Aerial crown-view tile of a tropical tree (Barro Colorado Island, Panama), acquired 20240716:
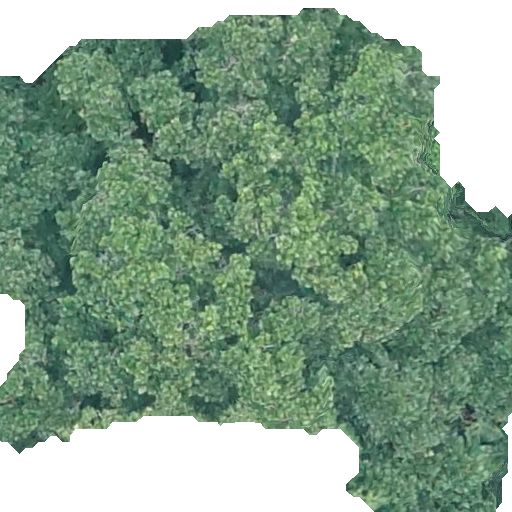
Species: Anacardium excelsum
GBIF accepted scientific name: Anacardium excelsum
Crown area: 352.081 m²